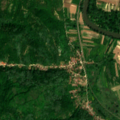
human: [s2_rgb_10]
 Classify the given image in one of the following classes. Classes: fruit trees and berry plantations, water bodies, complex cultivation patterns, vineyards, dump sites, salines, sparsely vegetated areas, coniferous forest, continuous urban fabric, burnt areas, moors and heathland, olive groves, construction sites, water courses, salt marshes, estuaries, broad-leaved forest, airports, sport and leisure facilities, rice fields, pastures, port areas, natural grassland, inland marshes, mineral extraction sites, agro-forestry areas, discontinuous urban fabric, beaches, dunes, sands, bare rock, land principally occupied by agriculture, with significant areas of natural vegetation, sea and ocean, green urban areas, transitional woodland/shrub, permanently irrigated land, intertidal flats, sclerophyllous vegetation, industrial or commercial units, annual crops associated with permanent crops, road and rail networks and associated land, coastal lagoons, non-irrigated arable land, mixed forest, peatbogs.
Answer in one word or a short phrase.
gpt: complex cultivation patterns, land principally occupied by agriculture, with significant areas of natural vegetation, broad-leaved forest, transitional woodland/shrub, water courses